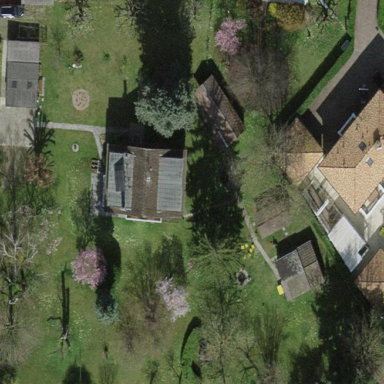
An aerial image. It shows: Garden surrounded by fence.